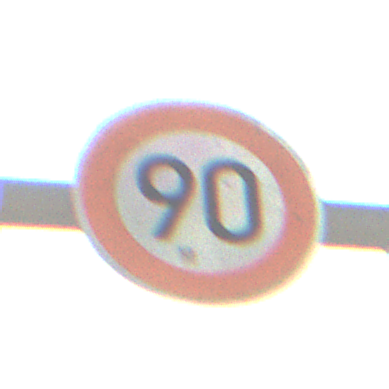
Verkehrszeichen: Geschwindigkeit90
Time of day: Midday
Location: Outdoor (Suburban)
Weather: PartlyCloudy
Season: Summer
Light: Natural